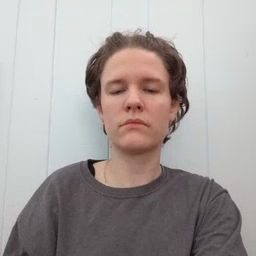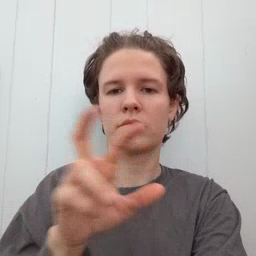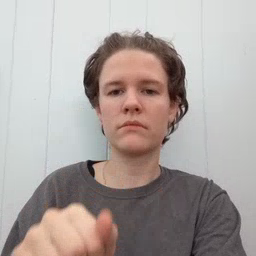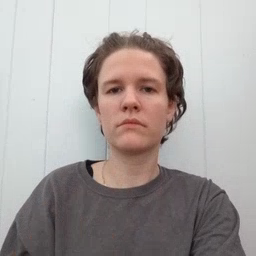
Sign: pizza